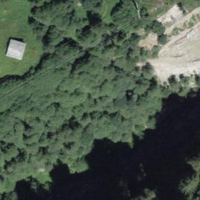
EUNIS habitat code: 32
Species observed at this site:
Impatiens parviflora
Crepis paludosa
Tussilago farfara